Question: I am reading the <URL> man page. I want to clarify how CLONE_NEWNS effects the view of file system for the child process.
(File hierarchy)
Lets consider this tree to be the directory hierarchy. Lets says 5 & 6 are mount points in the parent process. I clarified mount points in another <URL>.
So my understanding is : 5 & 6 are mount points means that the 'mount' command was used previously to 'mount' file systems (directory hierarchies) at 5 & 6 (which means there must be directory trees under 5 & 6 as well).
From 'mount' man page :
'''
A mount namespace is the set of filesystem mounts that are visible to a process.
'''
From 'clone' man page :
'''
Every process lives in a mount namespace. The namespace of a process is the data
(the set of mounts) describing the file hierarchy as seen by that process. After
a fork(2) or clone() where the CLONE_NEWNS flag is not set, the child lives in the
same mount namespace as the parent.
'''
Also :
'''
After a clone() where the CLONE_NEWNS flag is set, the cloned child is started in a
new mount namespace, initialized with a copy of the namespace of the parent.
'''
Now if I use 'clone()' with 'CLONE_NEWNS' to create a child process, does this mean that child will get an exact copy of the mount points in the tree (5 & 6) and still be able to access the rest of the original tree ? Does it also mean that the child could mount 5 & 6 at its will, without effecting what's mounted at 5 or 6 in its parent process's mount namespace.
If yes, does it also mean that child could mount / unmount a different directory than 5 or 6 and effect what's visible to the parent process ?
Thanks.
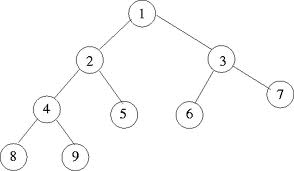
Answer: The "mount namespace" of a process is just the set of mounted filesystems that it sees. Once you go from the traditional situation of having one global mount namespace to having per-process mount namespaces, you must decide what to do when creating a child process with 'clone()'.
Traditionally, mounting or unmounting a filesystem changed the filesystem as seen by all processes: there was one global mount namespace, seen by all processes, and if any change was made (e.g. using the 'mount' command) all processes would immediately see that change irrespective of their relationship to the 'mount' command.
With per-process mount namespaces, a child process can now have a different mount namespace to its parent. The question now arises:
Clearly, this functionality at least be supported and, indeed, must probably be the default. Otherwise, launching the 'mount' command itself would effect no change (since the filesystem as seen by the parent shell would be unaffected).
Equally clearly, it must also be possible for this necessary propagation to be , otherwise we can never create a child process whose mount namespace differs from its parent, and we have one global mount namespace again (the filesystem as seen by 'init').
Thus, we must decide when creating a child process with 'clone()' whether the child process gets its own copy of the data about mounted filesystems from the parent, which it can change without affecting the parent, or gets a pointer to the same data structures as the parent, which it can change (necessary for changes to propagate back, as when you launch 'mount' from the shell).
If the 'CLONE_NEWNS' flag is passed to 'clone()', the child gets a of its parent's mounted filesystem data, which it can change without affecting the parent's mount namespace. Otherwise, it gets a to the parent's mount data structures, where changes made by the child will be seen by the parent (so the 'mount' command itself can work).
> Now if I use clone with CLONE_NEWNS to create a child process, does this mean that child will get an exact copy of the mount points in the tree (5 & 6) and still be able to access the rest of the original tree ?
Yes. It sees the exact same tree as its parent after the call to 'clone()'.
> Does it also mean that the child could mount 5 & 6 at its will, without effecting what's mounted at 5 or 6 in its parent process's mount namespace.
Yes. Since you've used 'CLONE_NEWNS', the child can unmount one device from 5 and mount another device there, and only it (and its children) could see the changes. No other process can see the changes made by the child in this case.
> If yes, does it also mean that child could mount / unmount a different directory than 5 or 6 and effect what's visible to the parent process ?
No. If you've used 'CLONE_NEWNS', the changes made in the child cannot propagate back to the parent.
If you used 'CLONE_NEWNS', the child would have received a pointer to the same mount namespace data as its parent, and any changes made by the child would be seen by any process that shares those data structures, including the parent. (This is also the case when the new child is created using 'fork()'.)